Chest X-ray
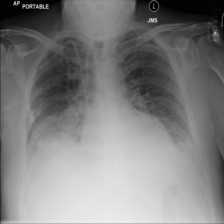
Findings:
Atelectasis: negative
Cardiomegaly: negative
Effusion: negative
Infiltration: negative
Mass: negative
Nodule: negative
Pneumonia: negative
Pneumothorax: negative
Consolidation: negative
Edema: negative
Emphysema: negative
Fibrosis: negative
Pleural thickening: negative
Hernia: negative